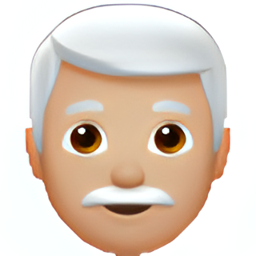
Name: man white haired medium light skin tone
Emoji: 👨🏼‍🦳
Group: People & Body
Sub-group: person